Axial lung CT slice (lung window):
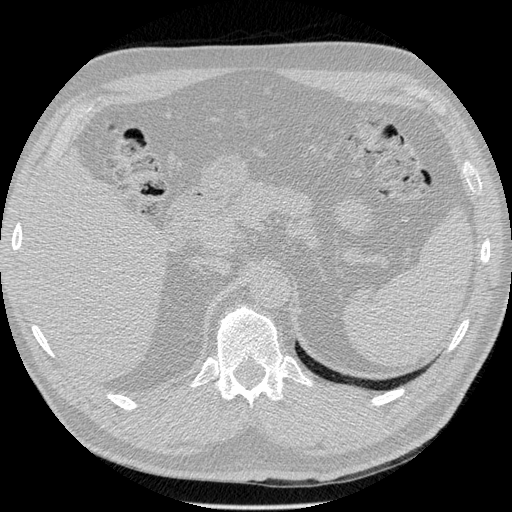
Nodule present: no